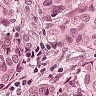
Metastatic tissue present: yes